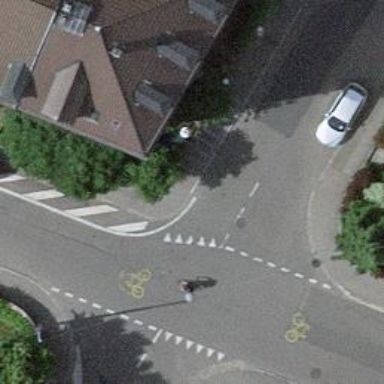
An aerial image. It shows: Asphalt footpath with unmarked crossing.